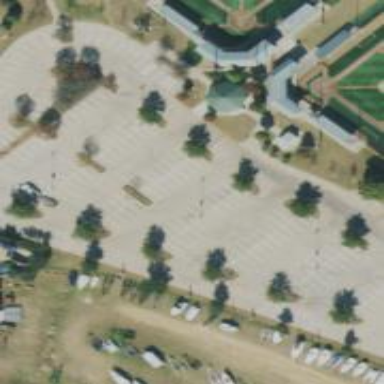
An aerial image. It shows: Parking area with surface.